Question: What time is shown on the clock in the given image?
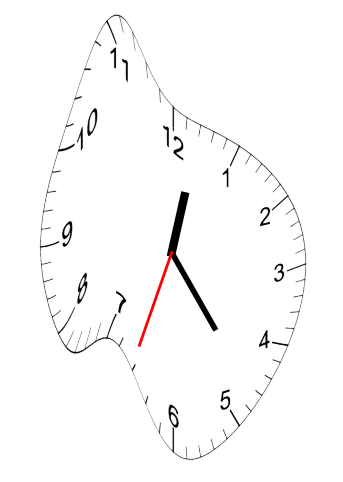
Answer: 12:23:33